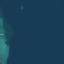
Land use / land cover: SeaLake